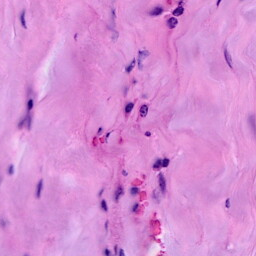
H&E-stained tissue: Breast